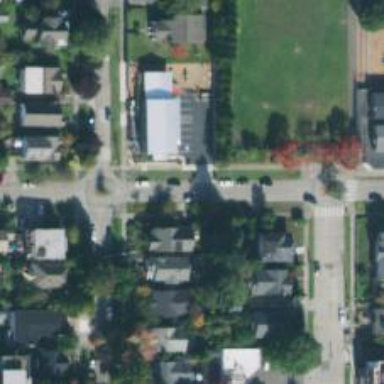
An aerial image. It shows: Residential road with separate sidewalk.